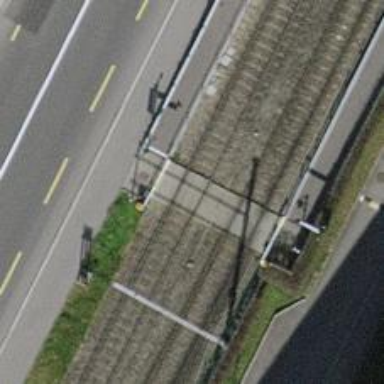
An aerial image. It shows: Railway crossing with lights and full barriers.